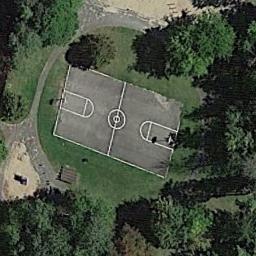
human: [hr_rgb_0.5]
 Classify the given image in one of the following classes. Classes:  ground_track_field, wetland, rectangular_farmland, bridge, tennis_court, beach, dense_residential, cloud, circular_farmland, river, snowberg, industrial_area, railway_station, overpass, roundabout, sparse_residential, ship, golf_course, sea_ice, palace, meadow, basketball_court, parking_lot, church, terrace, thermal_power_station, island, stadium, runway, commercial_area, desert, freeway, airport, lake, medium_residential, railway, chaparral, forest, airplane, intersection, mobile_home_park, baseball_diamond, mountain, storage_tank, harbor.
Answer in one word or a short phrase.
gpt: basketball_court